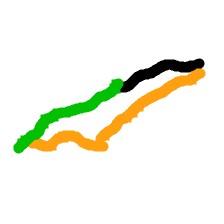
Shape: parallelogram